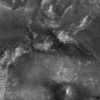
Atmospheric dust classification: not_dusty